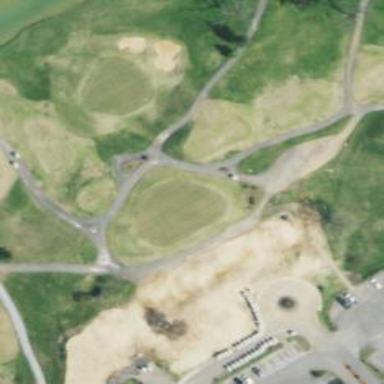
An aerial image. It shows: Footway that serves as golf path.